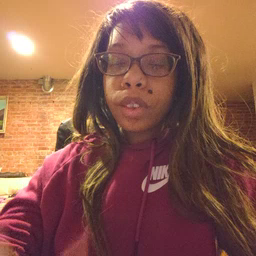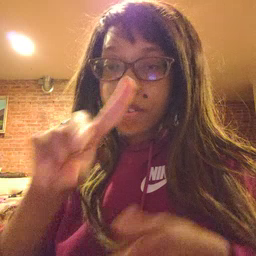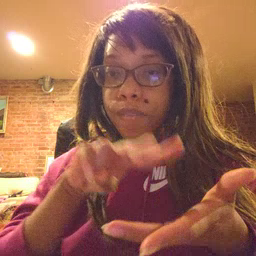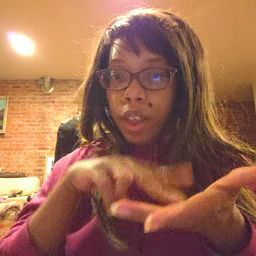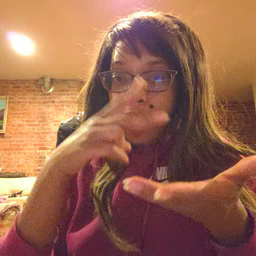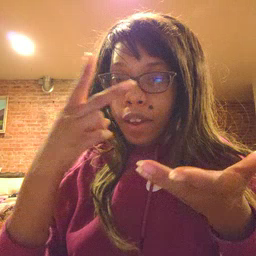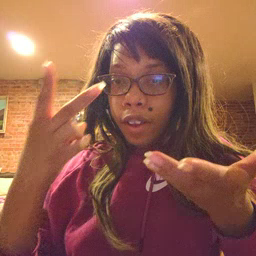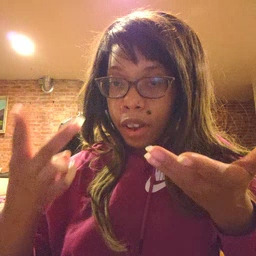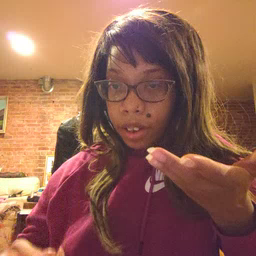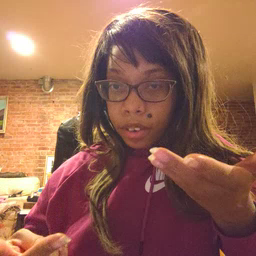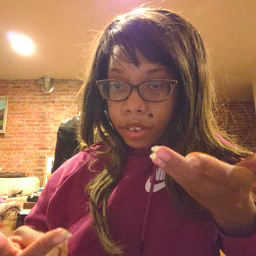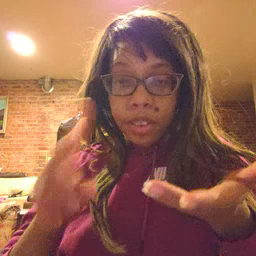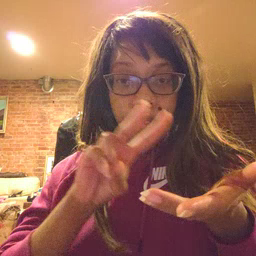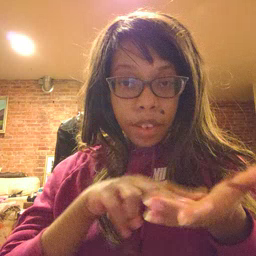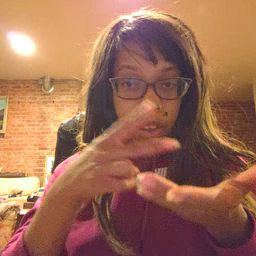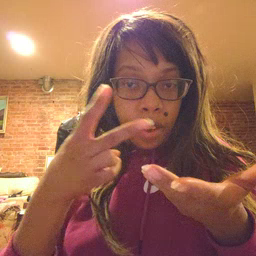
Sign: fall